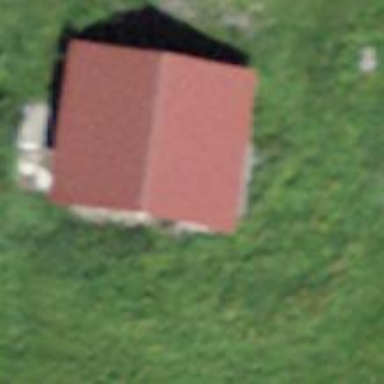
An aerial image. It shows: Farm auxiliary building.